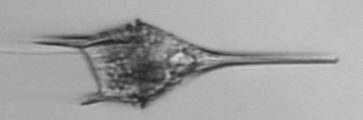
Label: Tripos_lineatus